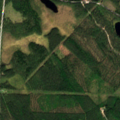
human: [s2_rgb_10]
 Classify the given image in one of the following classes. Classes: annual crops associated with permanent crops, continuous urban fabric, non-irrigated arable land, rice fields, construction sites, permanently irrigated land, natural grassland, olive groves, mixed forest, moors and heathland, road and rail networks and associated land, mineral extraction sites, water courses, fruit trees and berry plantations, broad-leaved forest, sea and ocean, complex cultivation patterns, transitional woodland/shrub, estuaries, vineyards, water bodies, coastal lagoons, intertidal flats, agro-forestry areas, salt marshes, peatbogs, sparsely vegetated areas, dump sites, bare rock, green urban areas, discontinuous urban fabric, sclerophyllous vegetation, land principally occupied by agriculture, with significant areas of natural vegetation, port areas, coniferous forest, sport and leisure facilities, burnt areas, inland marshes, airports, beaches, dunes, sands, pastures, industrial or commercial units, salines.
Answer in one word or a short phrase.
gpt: coniferous forest, mixed forest, transitional woodland/shrub